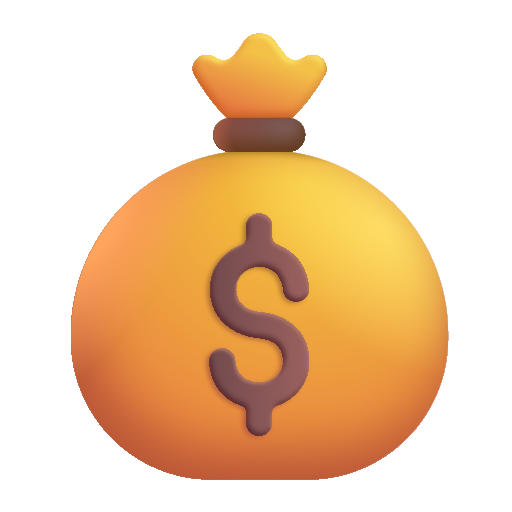
money bag color